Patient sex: M
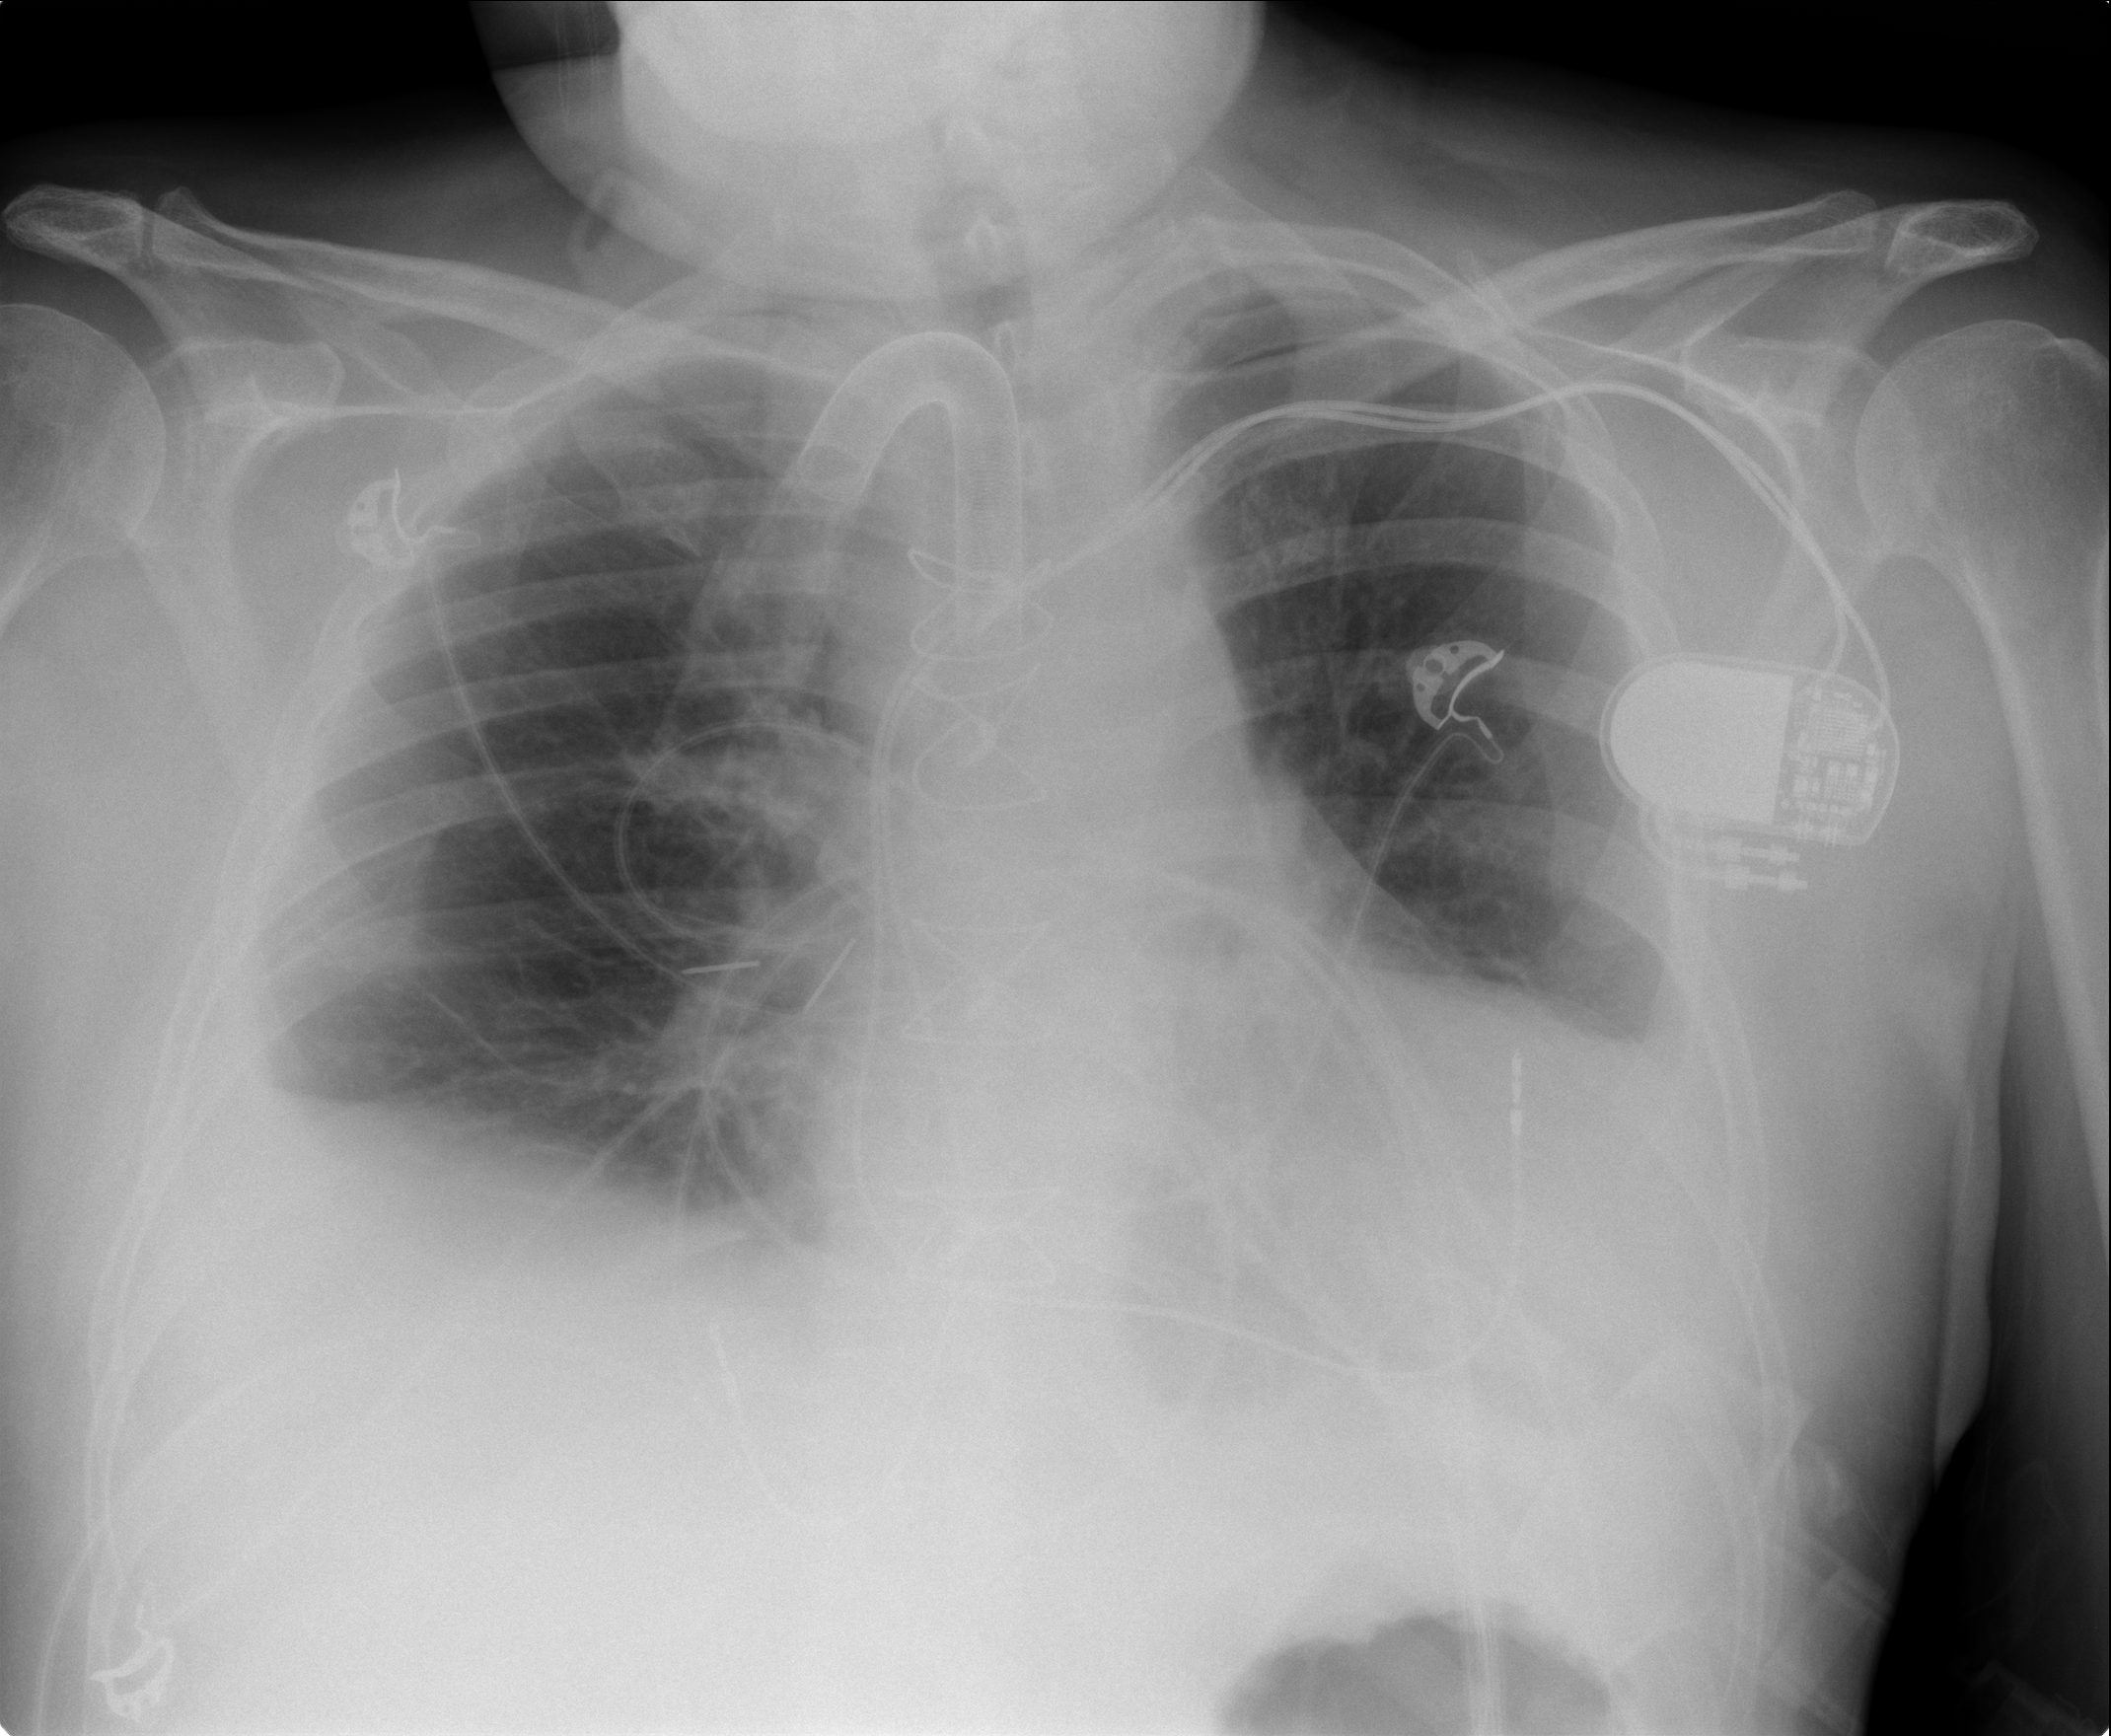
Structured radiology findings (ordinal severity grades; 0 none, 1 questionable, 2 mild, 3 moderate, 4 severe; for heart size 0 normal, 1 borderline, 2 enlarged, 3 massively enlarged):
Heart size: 2
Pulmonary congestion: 0
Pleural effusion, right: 2
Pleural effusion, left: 2
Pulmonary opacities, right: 0
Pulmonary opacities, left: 0
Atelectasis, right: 3
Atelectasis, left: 2